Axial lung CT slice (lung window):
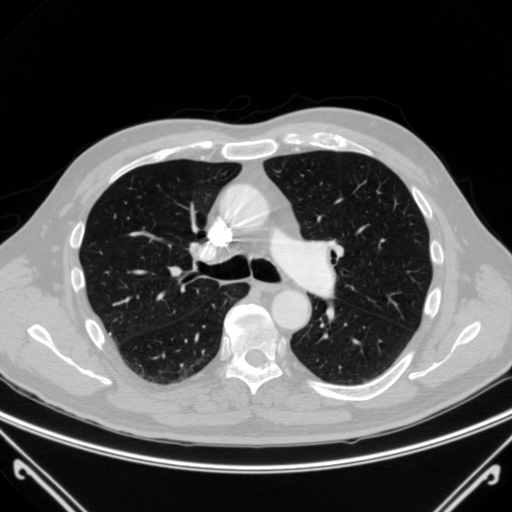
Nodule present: no